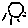
Label: sun